Field crop: maize
Growth stage: 2
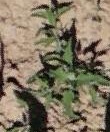
Species: atriplex